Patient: sex F, age 61
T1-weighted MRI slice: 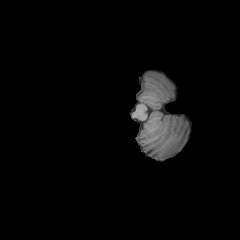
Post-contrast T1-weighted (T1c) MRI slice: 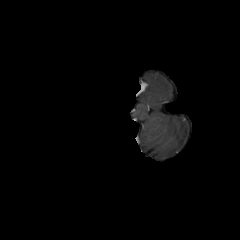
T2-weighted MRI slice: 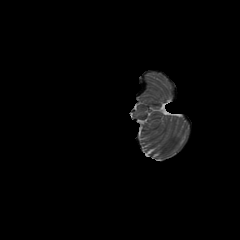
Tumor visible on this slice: no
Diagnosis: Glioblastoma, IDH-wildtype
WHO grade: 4